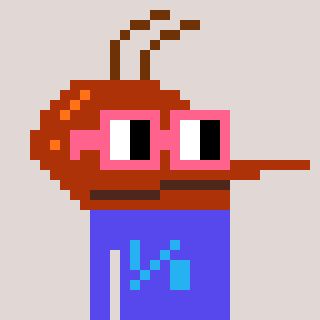
a pixel art character with square pink glasses, a mosquito-shaped head and a computerblue-colored body on a warm background